Brain MRI, t1w sequence, axial 2D slice.
Patient: age 53, sex F, weight 90 kg, height 1.9 m
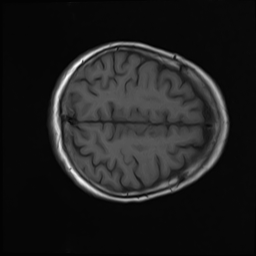